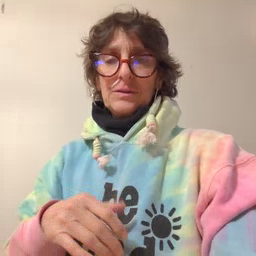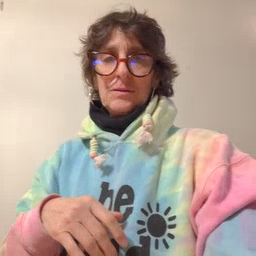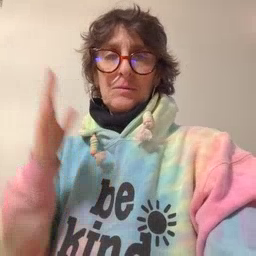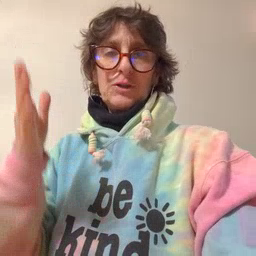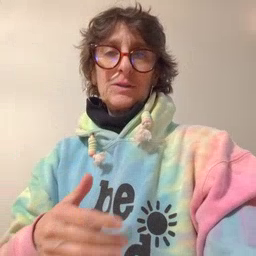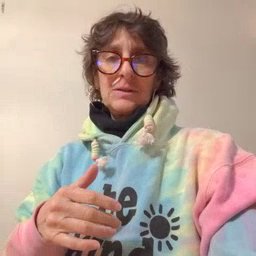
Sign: person